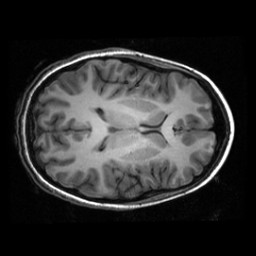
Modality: T1w
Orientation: axial
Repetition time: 0.008948 s
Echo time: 0.001784 s